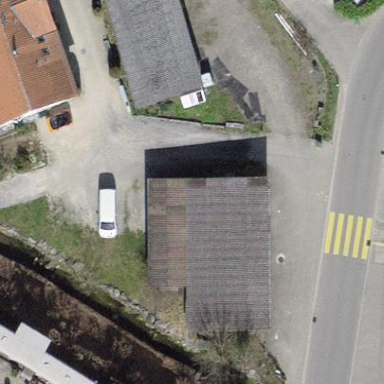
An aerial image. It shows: Shed.